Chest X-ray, AP view. Patient: 56 years old, sex M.
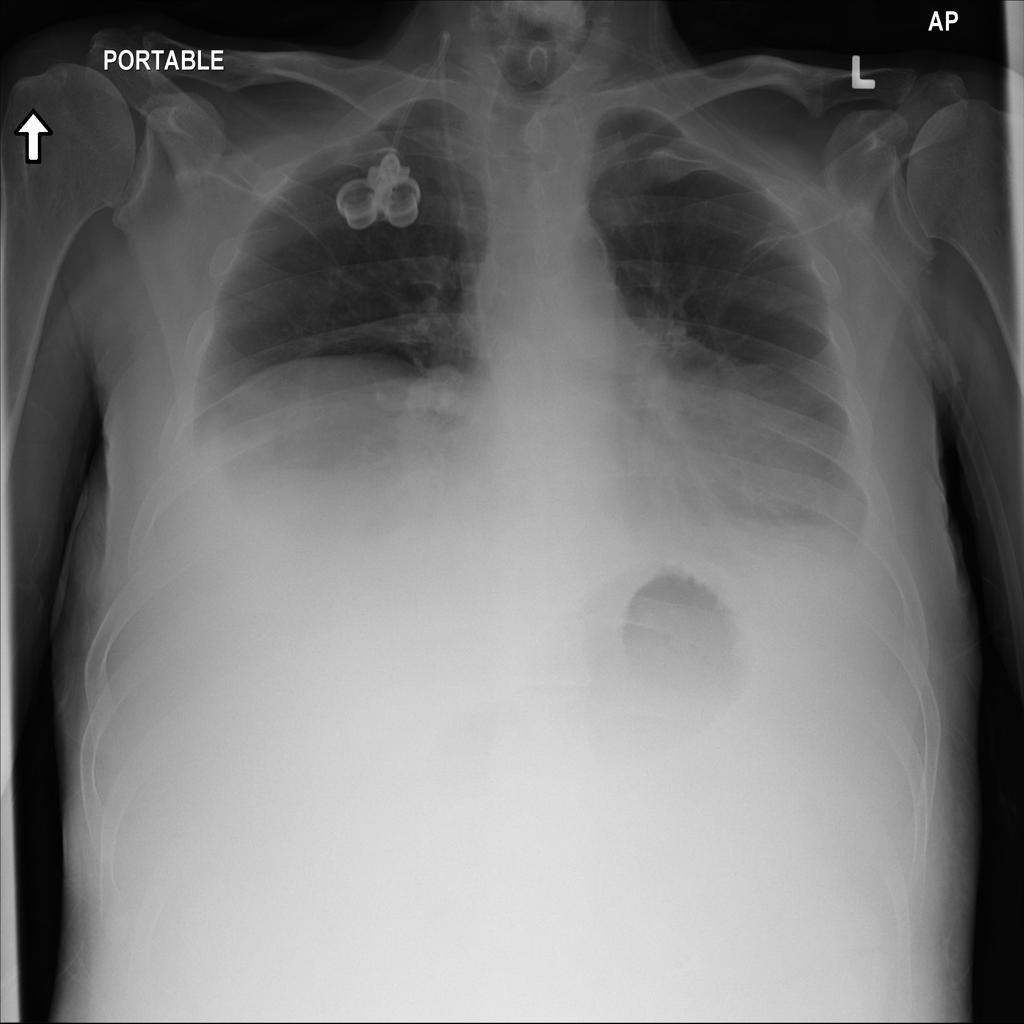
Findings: Effusion, Infiltration